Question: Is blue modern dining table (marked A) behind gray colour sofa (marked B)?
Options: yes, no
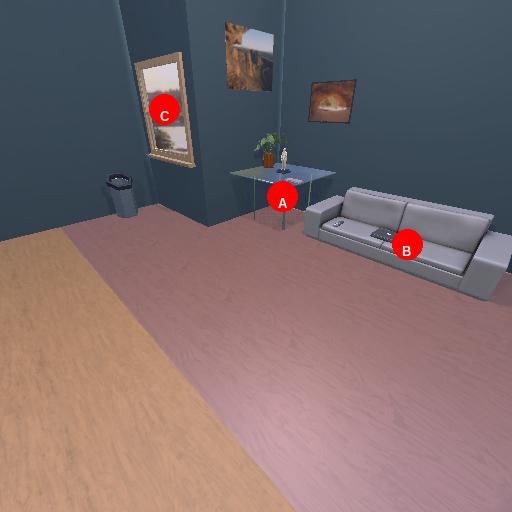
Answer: yes